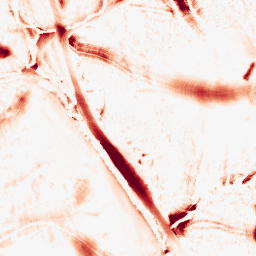
Category: morphological
Decomposition family: tophat
Decomposition parameters: size: 20
mode: white
Upsampling method: quartic
Upsampling parameters: scale: 8
Upsampling scale: 8